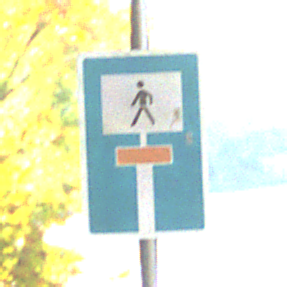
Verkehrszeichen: SackgasseFussgaengerDurchlaessig
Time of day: Midday
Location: Outdoor (Urban)
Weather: Clear
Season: NotSpecified
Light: Natural